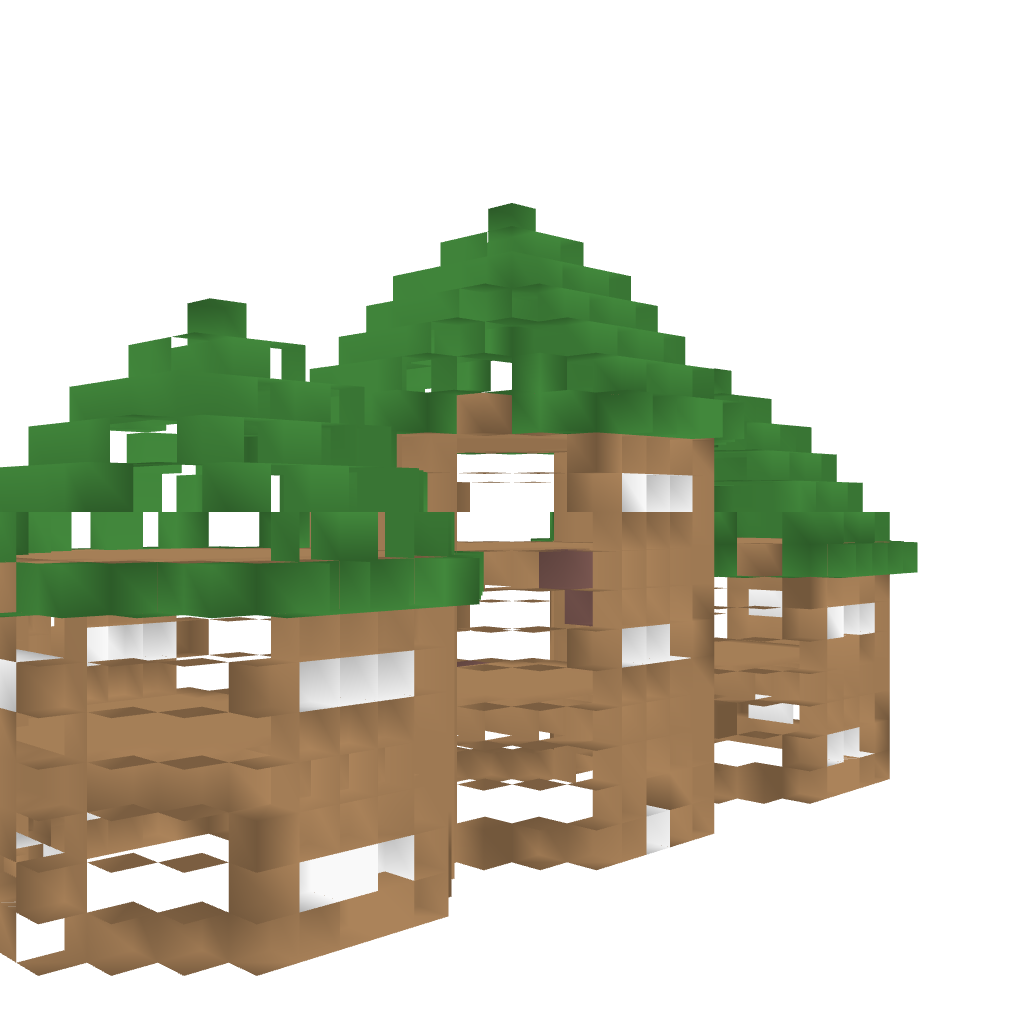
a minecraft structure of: A Treehouse very high quality